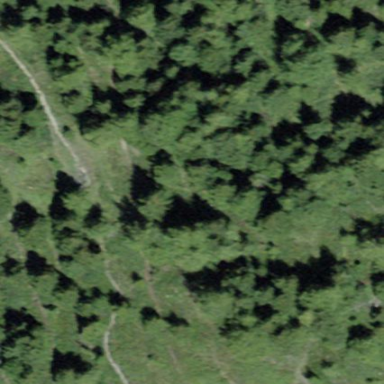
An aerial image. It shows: Forest area.